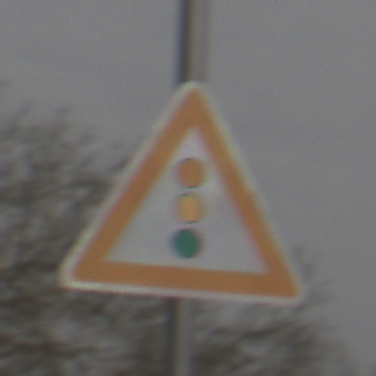
Verkehrszeichen: Lichtzeichenanlage
Umgebung: Outdoor, Suburban
Tageszeit: MorningAfternoon
Wetter: Overcast
Licht: Natural
Jahreszeit: NotSpecified
Kontrast: LowContrast